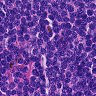
Metastatic tissue present: no